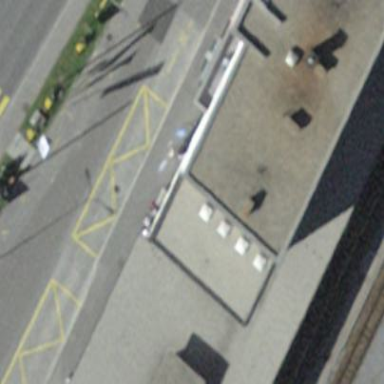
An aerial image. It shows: View of roof of building.